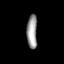
Tissue: prostate
Cell type: Myeloid cells
Senescence score: 0.6834
Nuclear area (px): 340
Mean DAPI intensity: 157.25